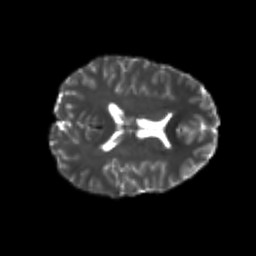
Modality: T2w
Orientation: axial
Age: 25
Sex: female
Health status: healthy
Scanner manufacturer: philips
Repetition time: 7.389 s
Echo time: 0.08599 s